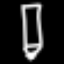
Label: pencil